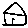
Label: house